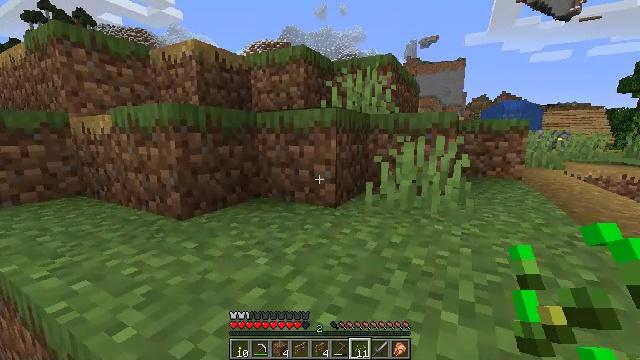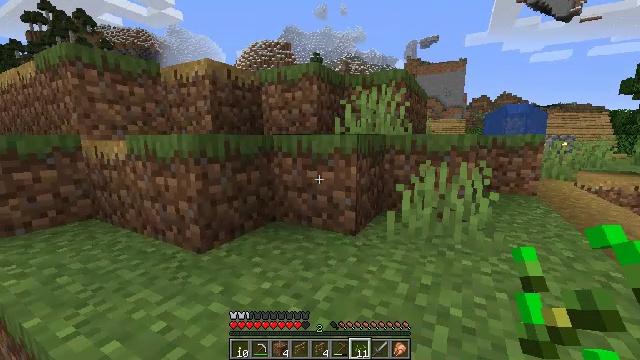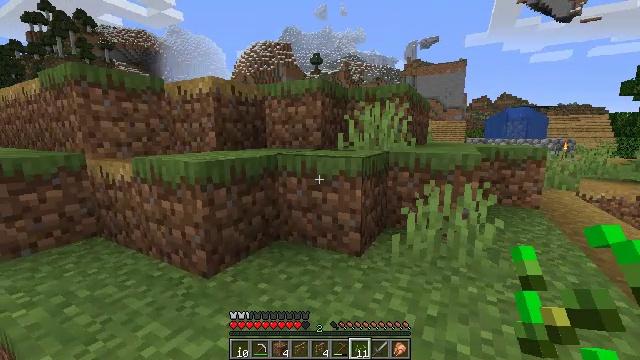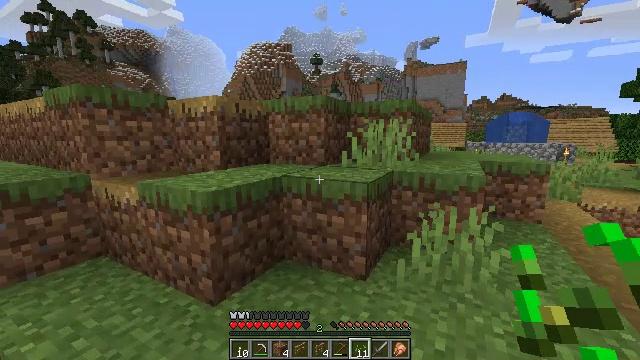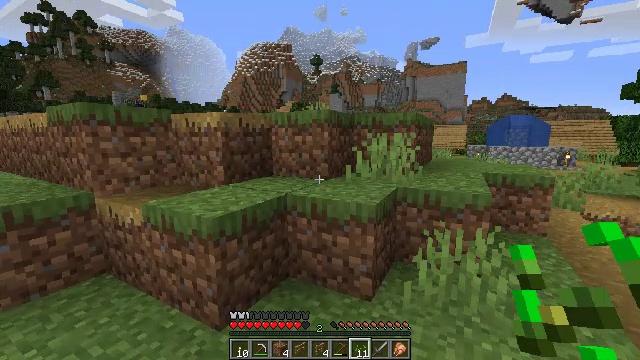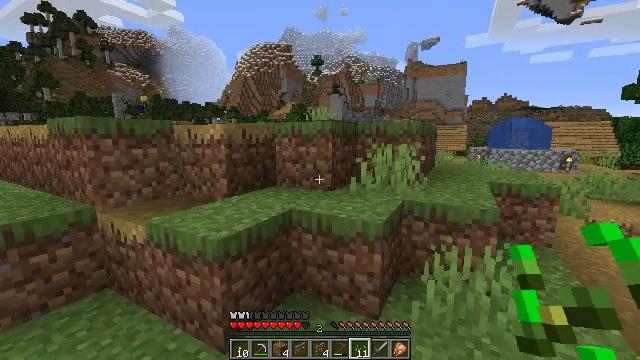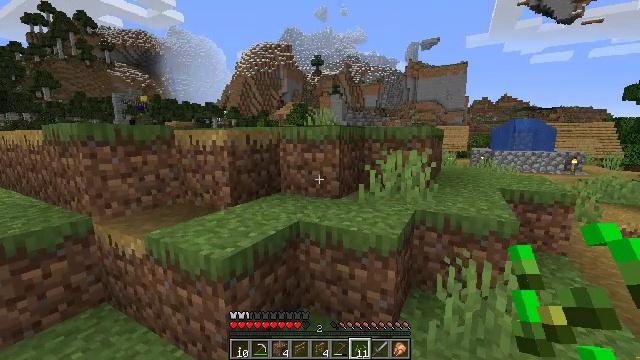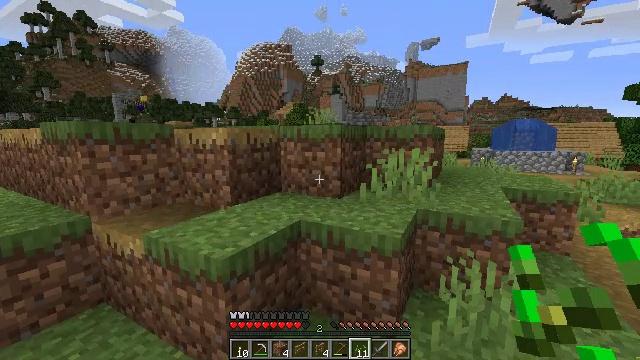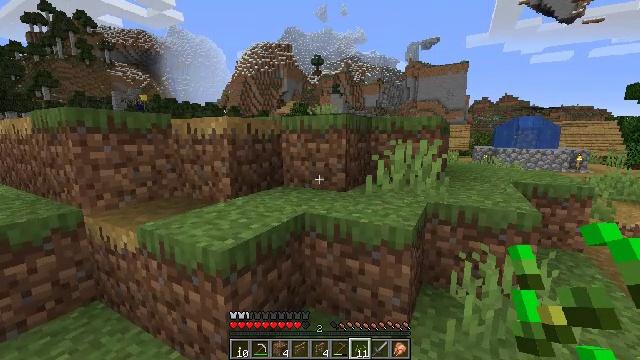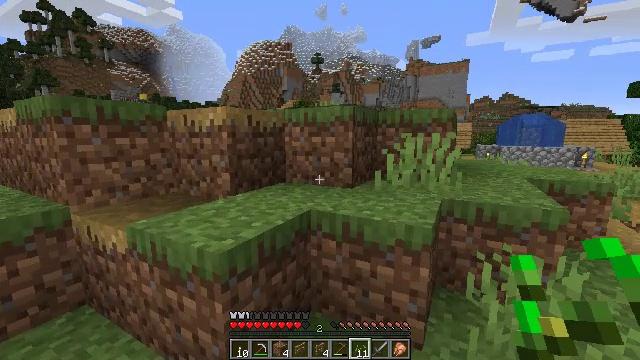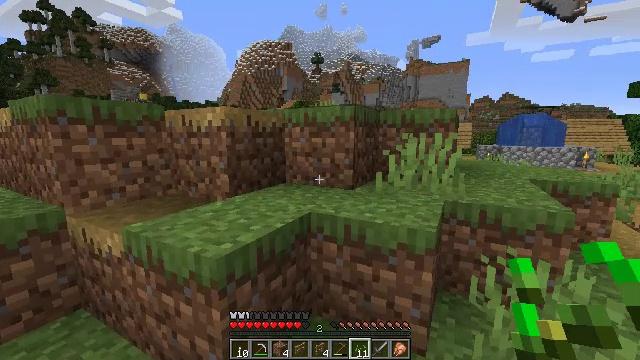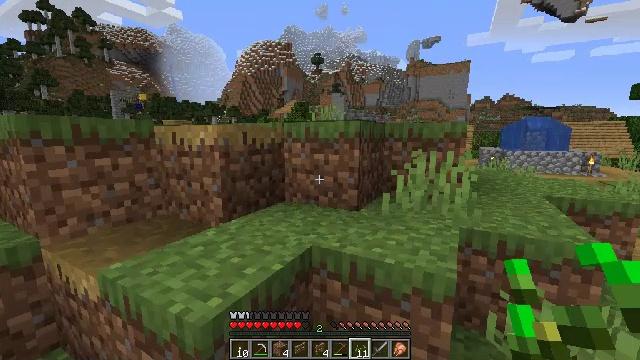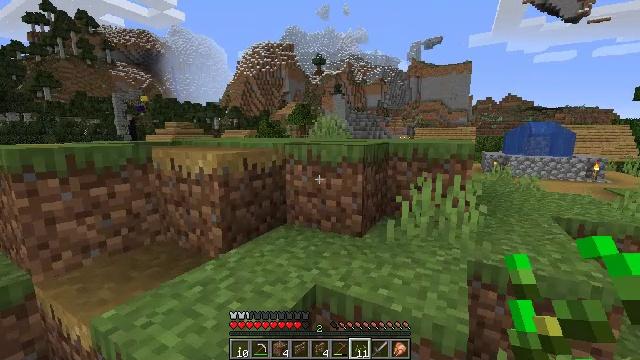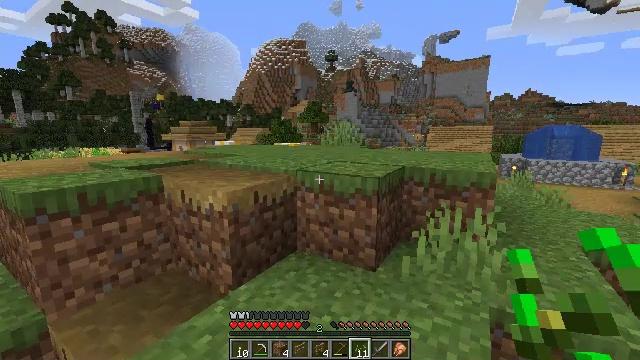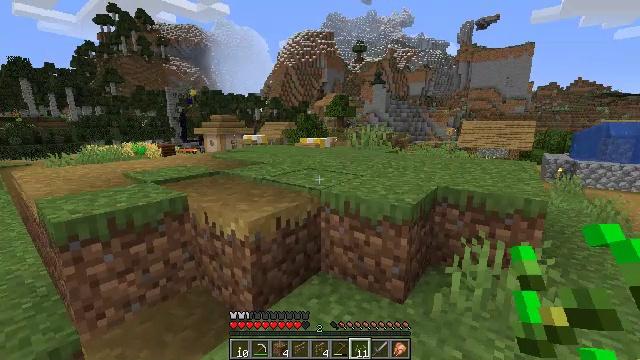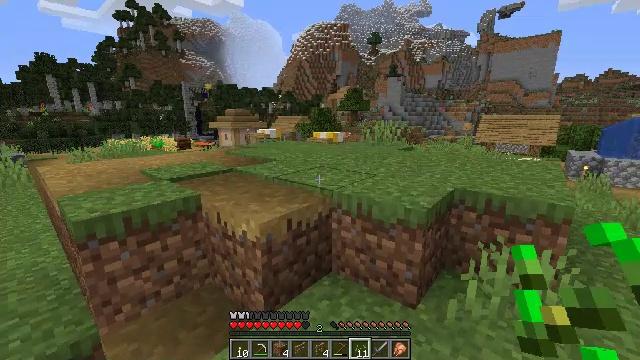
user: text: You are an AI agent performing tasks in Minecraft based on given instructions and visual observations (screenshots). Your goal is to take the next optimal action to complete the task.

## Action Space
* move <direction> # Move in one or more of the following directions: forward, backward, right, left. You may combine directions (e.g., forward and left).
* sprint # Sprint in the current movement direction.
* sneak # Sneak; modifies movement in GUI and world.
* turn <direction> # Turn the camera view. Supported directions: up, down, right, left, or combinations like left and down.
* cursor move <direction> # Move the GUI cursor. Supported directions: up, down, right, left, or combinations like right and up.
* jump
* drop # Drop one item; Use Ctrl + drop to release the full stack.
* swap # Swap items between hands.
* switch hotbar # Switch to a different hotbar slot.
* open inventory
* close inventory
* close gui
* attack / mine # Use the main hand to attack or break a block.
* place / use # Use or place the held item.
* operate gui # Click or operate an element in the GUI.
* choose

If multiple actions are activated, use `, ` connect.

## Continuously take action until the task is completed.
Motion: motion action
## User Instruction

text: Dig up carrots from the soil.
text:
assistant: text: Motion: move forward, jump
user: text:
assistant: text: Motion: move forward, jump
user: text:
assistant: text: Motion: move forward, jump
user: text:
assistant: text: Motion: move forward, jump
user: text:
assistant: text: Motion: move forward, jump
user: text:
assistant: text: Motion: move forward, jump
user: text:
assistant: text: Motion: move forward, jump
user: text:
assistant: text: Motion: move forward, jump
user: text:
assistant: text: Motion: move forward, jump
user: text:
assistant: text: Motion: move forward, jump
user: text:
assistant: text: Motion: move forward, jump
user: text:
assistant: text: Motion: move forward, jump
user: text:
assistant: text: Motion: move forward, turn left
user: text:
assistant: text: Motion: move forward, turn left and down
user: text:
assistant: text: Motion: move forward, turn left and down
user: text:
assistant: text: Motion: move forward
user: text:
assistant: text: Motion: move forward, turn left
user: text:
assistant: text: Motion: move forward, turn left, jump
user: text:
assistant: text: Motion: move forward, turn left, jump
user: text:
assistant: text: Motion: move forward, jump
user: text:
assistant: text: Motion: move forward, jump
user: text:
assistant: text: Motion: move forward, jump
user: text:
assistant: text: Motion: move forward, jump
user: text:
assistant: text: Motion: move forward, jump
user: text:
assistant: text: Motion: move forward, jump
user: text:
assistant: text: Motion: move forward, turn right, jump
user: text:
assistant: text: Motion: move forward, jump
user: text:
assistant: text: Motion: move forward, jump
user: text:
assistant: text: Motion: move forward, jump
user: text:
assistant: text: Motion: jump